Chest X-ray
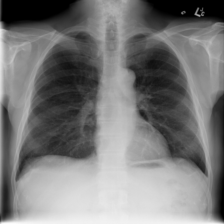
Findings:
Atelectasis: negative
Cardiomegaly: negative
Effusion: negative
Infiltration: negative
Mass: negative
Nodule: negative
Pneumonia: negative
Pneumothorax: negative
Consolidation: negative
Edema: negative
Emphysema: negative
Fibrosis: positive
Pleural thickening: negative
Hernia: negative